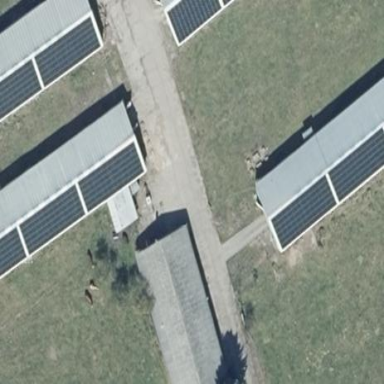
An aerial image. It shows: Gabled grey roof on farm auxiliary building. The roof is oriented along the length of the structure.